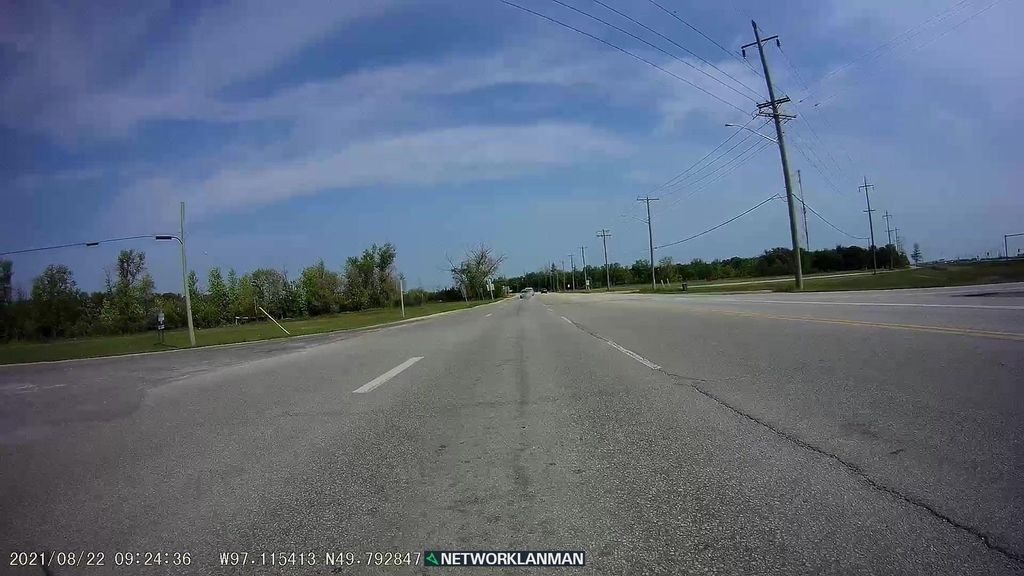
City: winnipeg